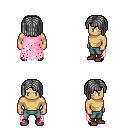
a pixel art fantasy rpg character, male body template, human, tanned skin, pink tattered cape, teal pants, gray pageboy hairstyle, maroon shoes, four views (front, back, left, right), 2x2 character sprite sheet, small pixel art, hard edges, no anti-aliasing